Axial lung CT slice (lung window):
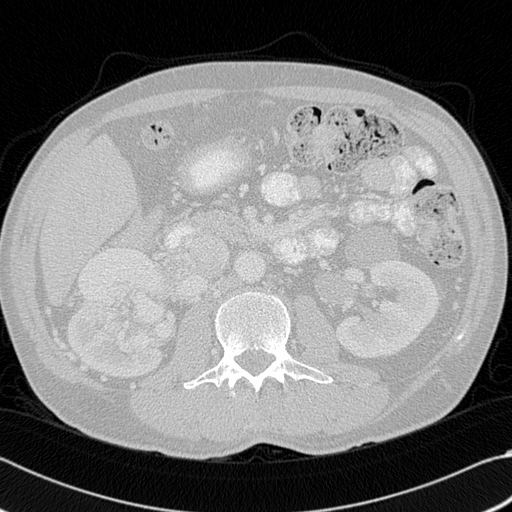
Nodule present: no